Aerial crown-view tile of a tropical tree (Barro Colorado Island, Panama), acquired 20250217:
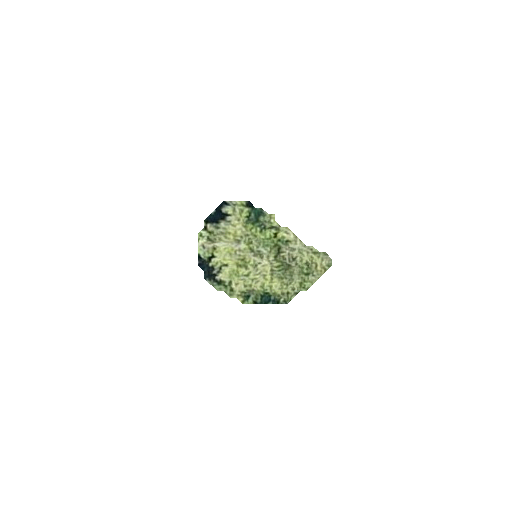
Species: Quararibea stenophylla
GBIF accepted scientific name: Quararibea stenophylla
Crown area: 13.605 m²